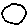
Label: circle